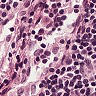
Metastatic tissue present: no